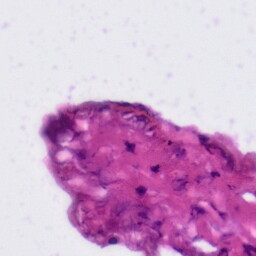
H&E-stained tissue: Tonsil